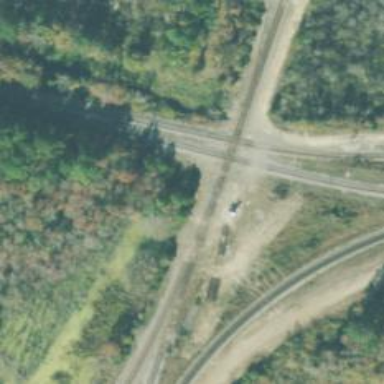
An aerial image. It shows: Railway crossing.